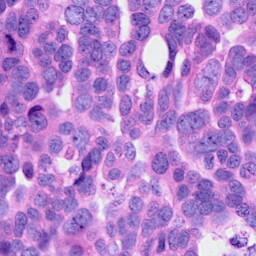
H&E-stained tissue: Ovarian